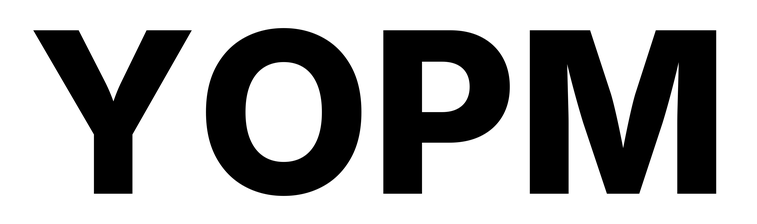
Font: Inter_ExtraBold